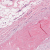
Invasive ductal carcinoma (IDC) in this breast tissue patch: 0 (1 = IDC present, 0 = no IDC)